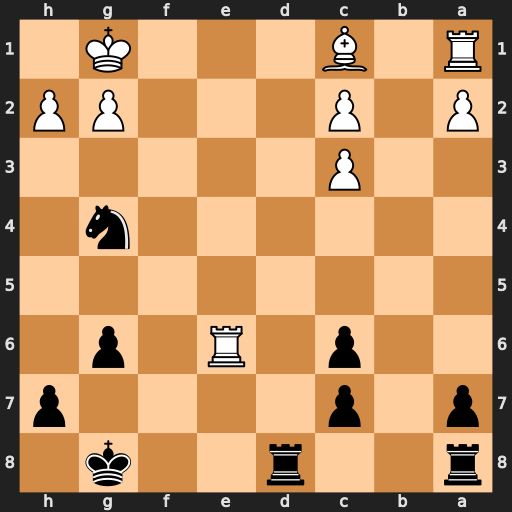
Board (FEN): r2r2k1/p1p4p/2p1R1p1/8/6n1/2P5/P1P3PP/R1B3K1
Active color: b
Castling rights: -
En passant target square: -
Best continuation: Rd1+ Re1 Rxe1#